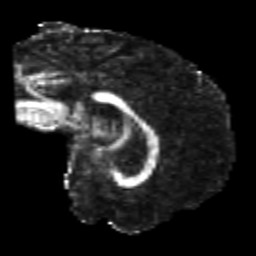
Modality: FA
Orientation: sagittal
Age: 24
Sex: male
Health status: healthy
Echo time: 0.074 s